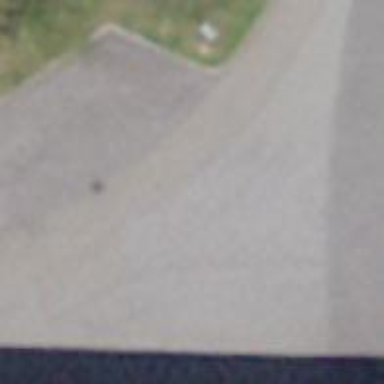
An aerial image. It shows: Asphalt driveway for service vehicles.